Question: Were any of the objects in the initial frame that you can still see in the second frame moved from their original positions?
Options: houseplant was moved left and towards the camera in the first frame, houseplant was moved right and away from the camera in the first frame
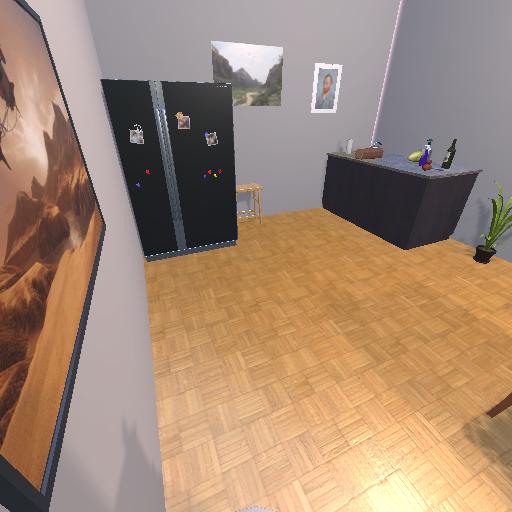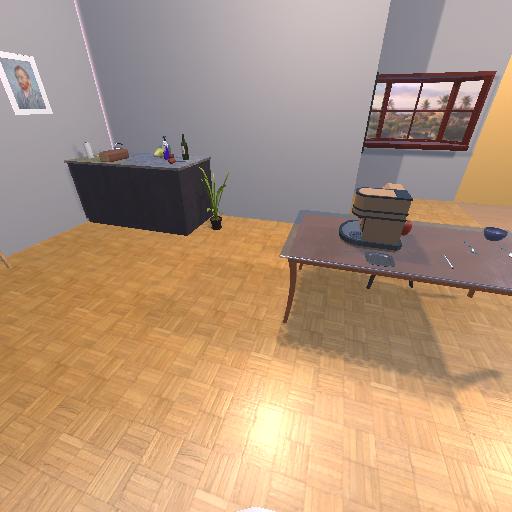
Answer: houseplant was moved left and towards the camera in the first frame